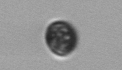
Label: Dinophyceae